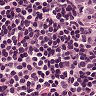
Metastatic tissue present: no